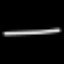
Label: line